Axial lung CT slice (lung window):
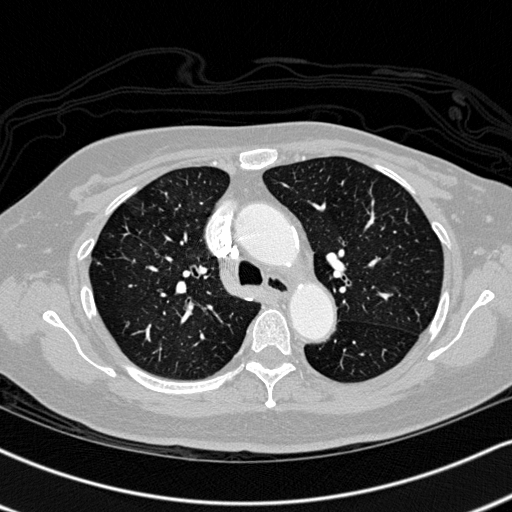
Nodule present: yes
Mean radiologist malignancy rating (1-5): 2